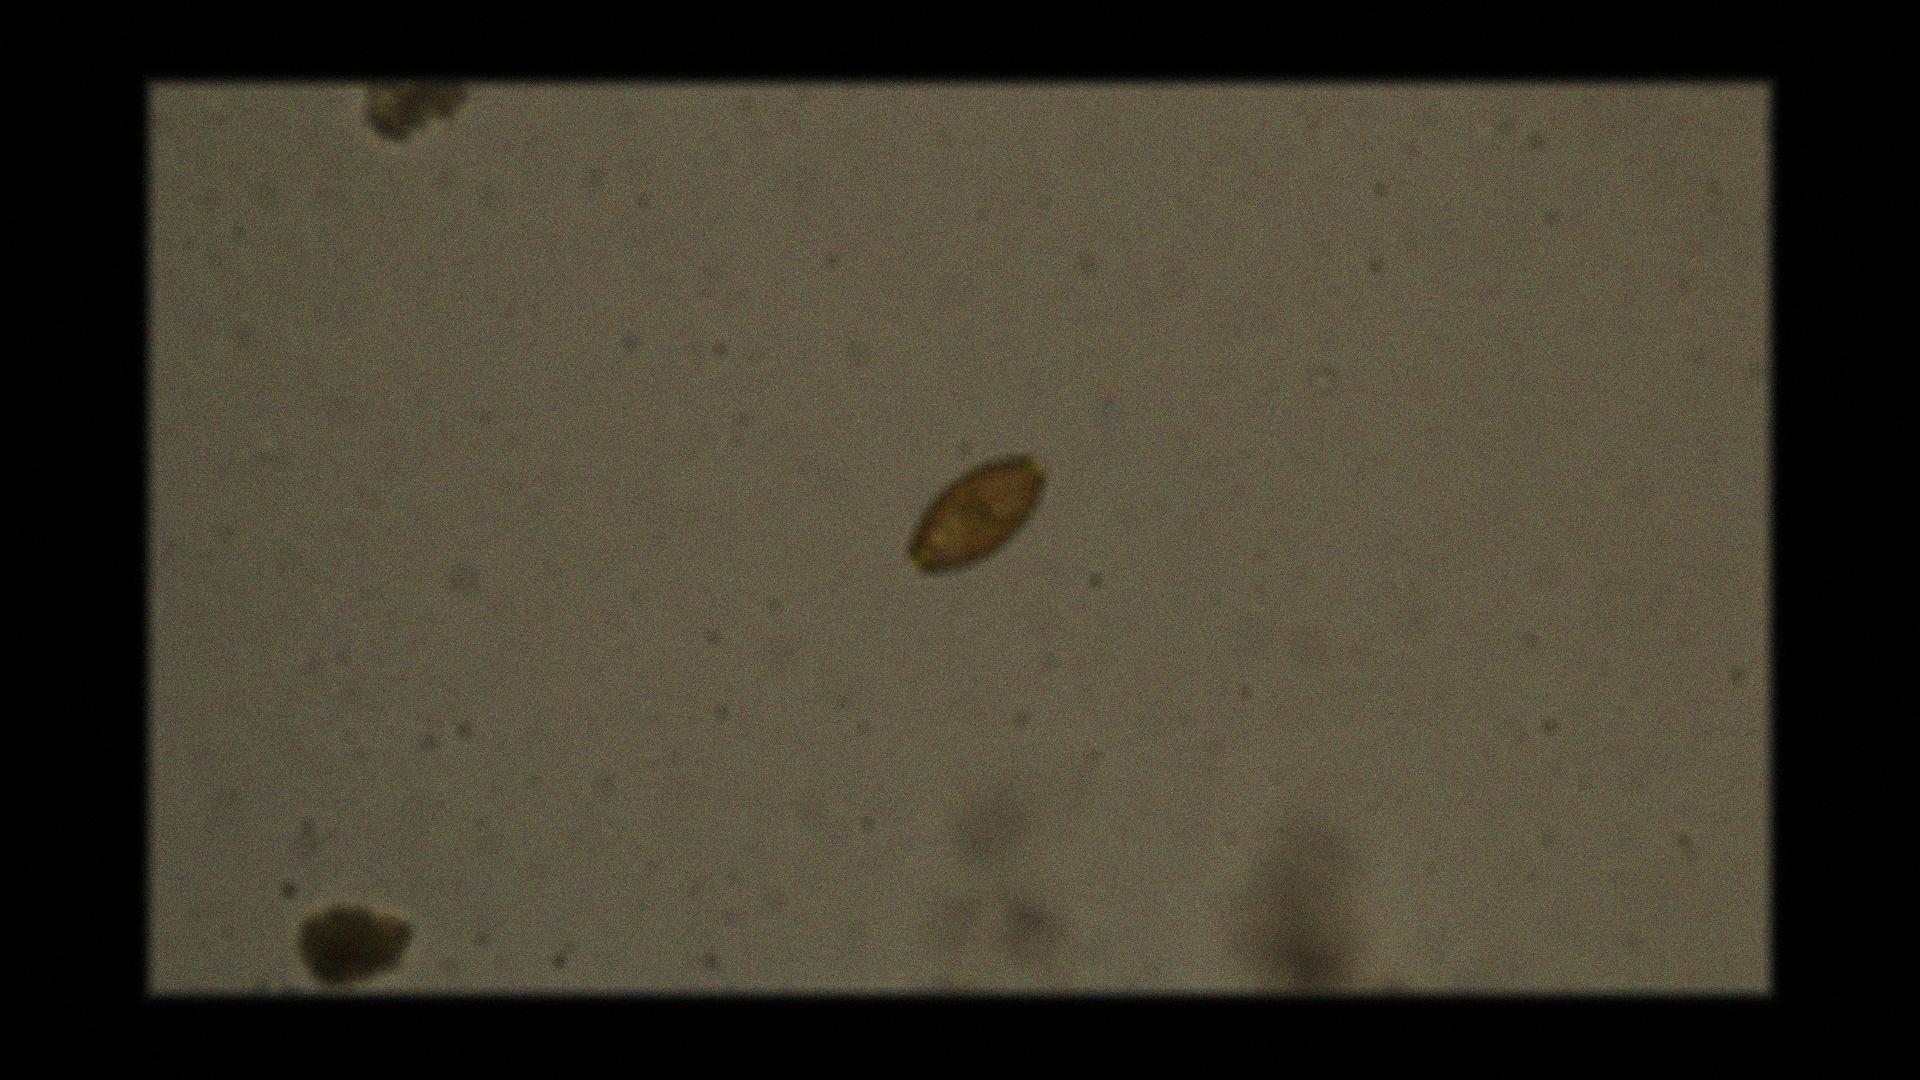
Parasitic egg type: Trichuris trichiura